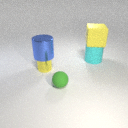
large cyan rubber cylinder to the right of small green rubber sphere